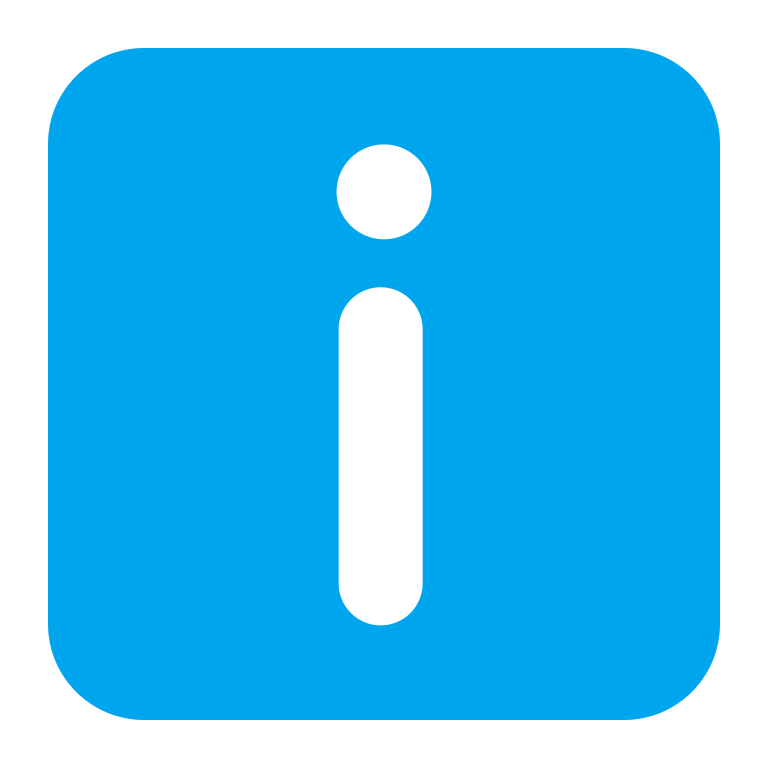
information flat